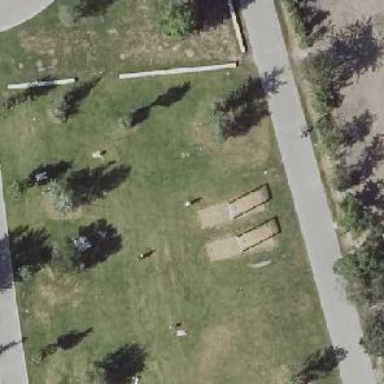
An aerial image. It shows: Playground with swings.